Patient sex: M
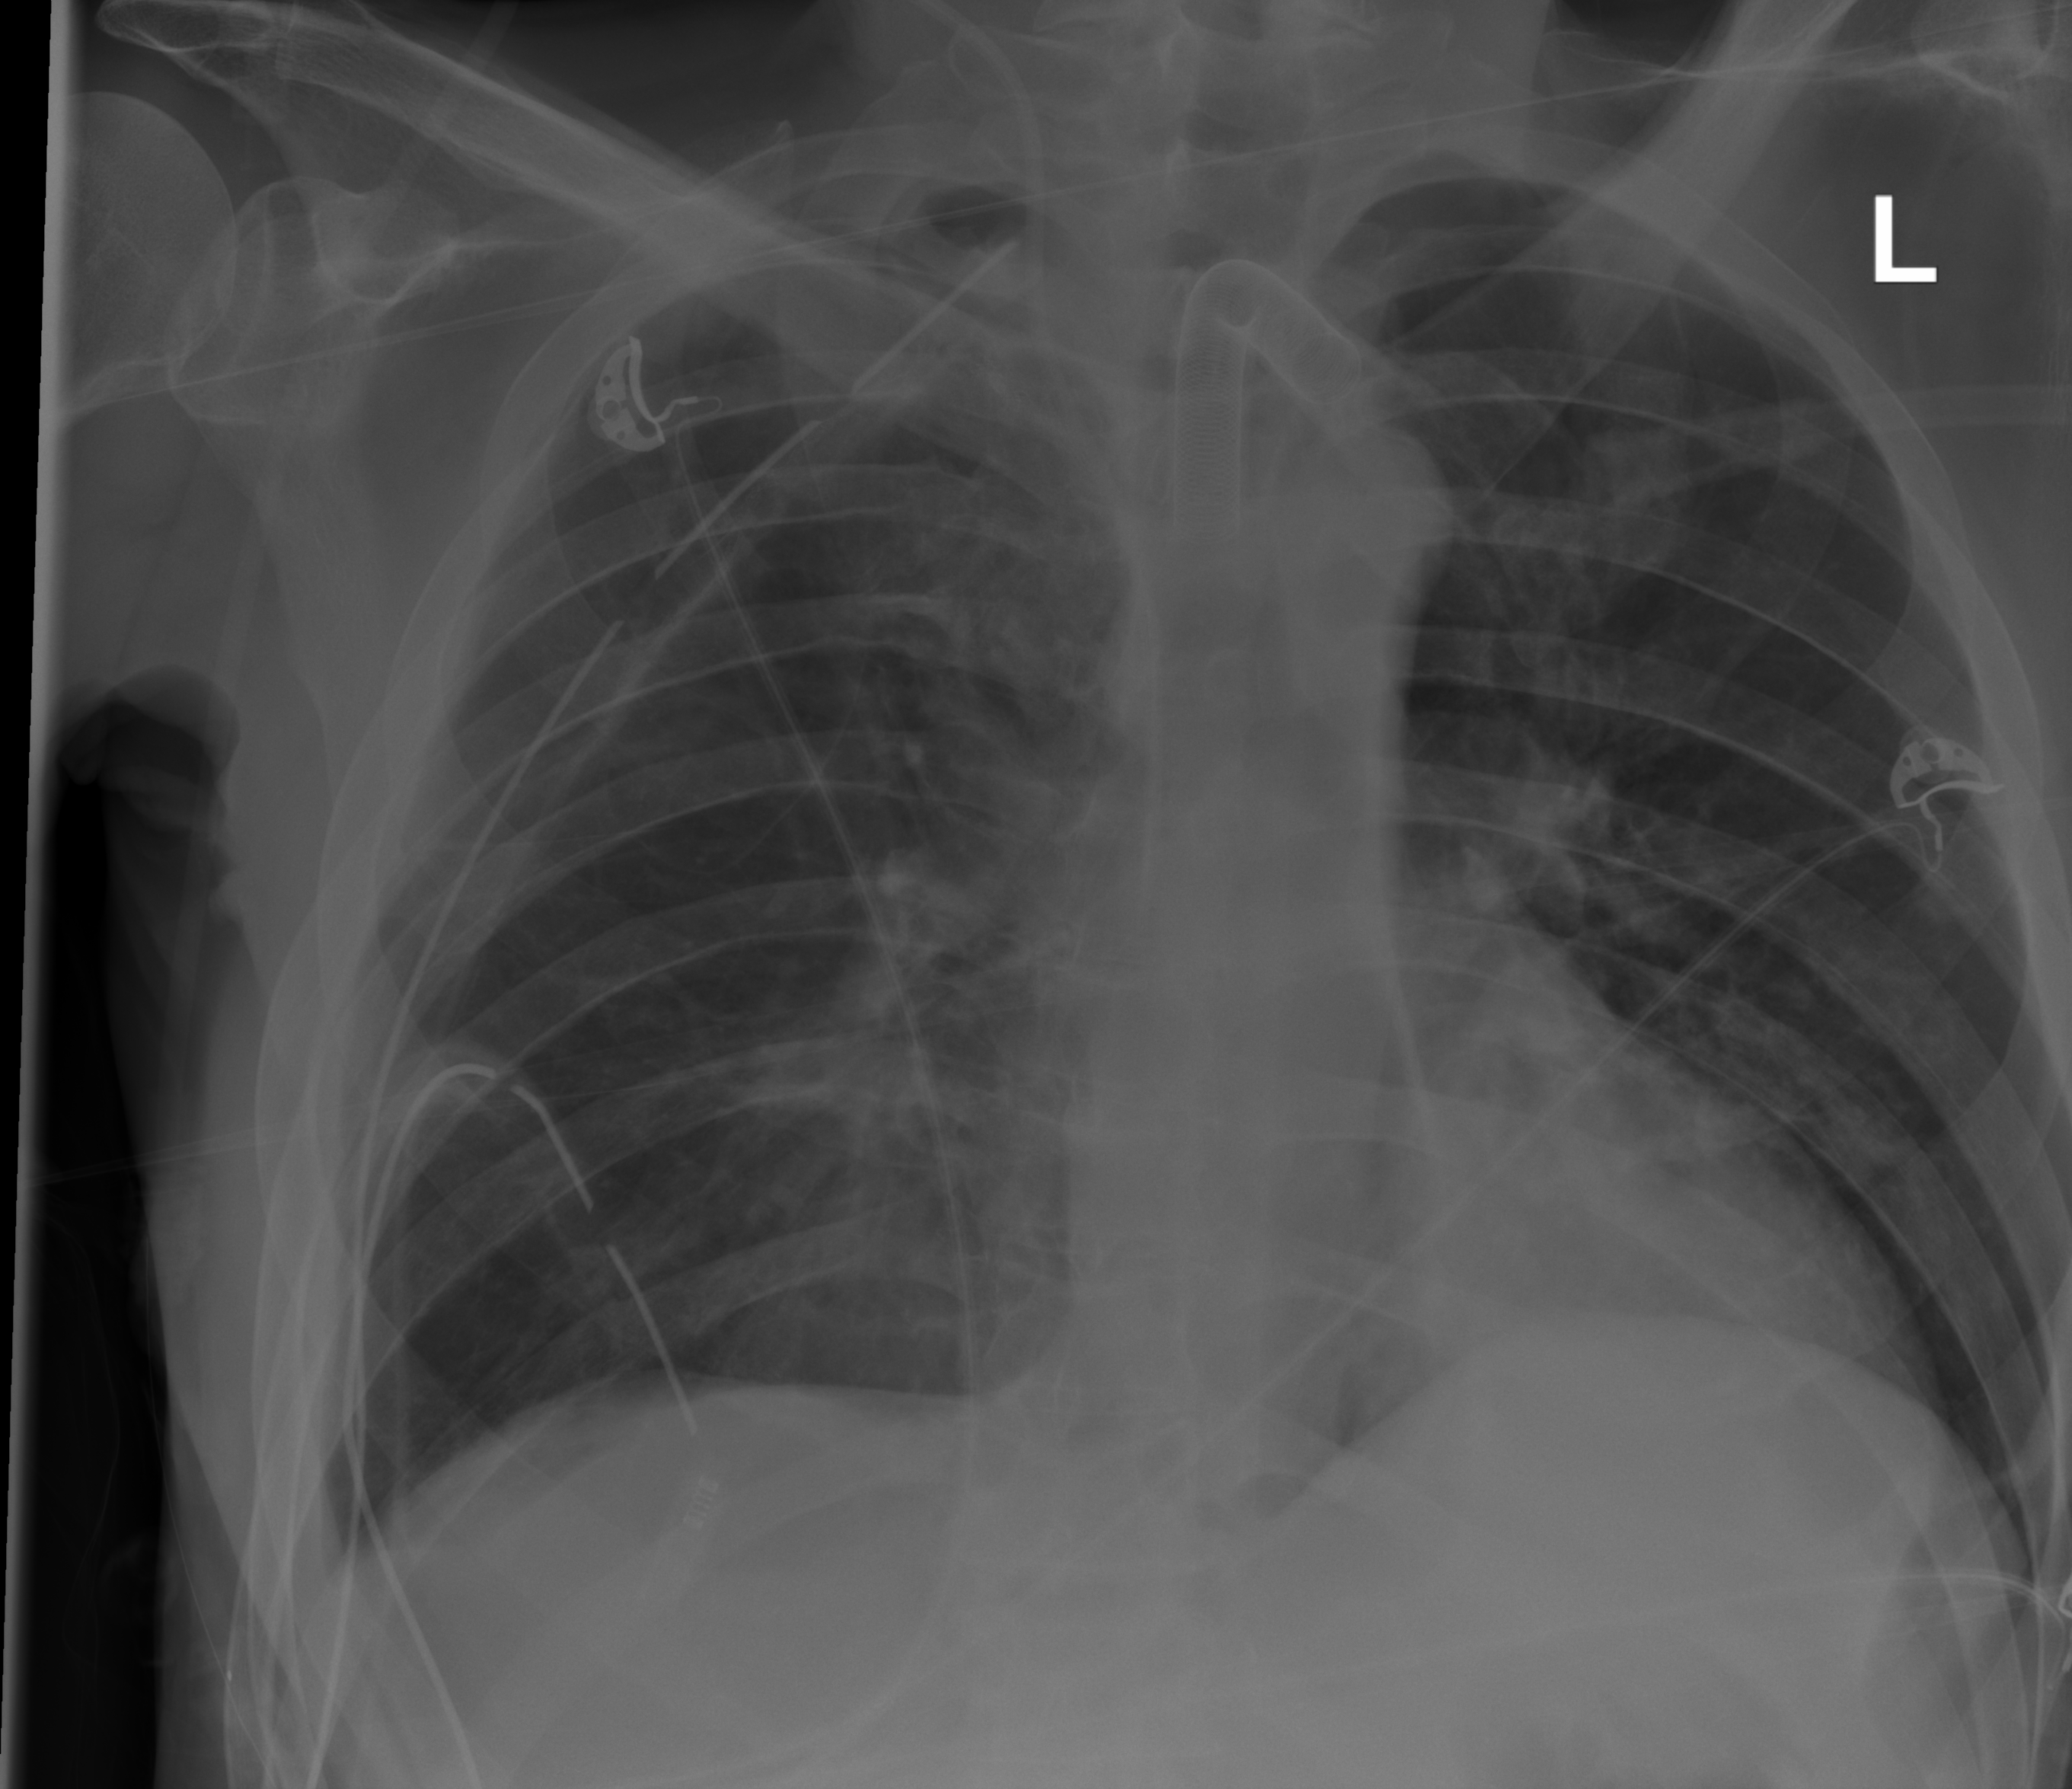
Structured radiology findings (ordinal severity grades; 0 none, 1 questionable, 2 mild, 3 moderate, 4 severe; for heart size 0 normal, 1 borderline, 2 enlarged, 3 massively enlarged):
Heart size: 1
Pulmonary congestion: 0
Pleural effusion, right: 2
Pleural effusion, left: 0
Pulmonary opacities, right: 2
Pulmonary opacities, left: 1
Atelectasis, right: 2
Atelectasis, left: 2